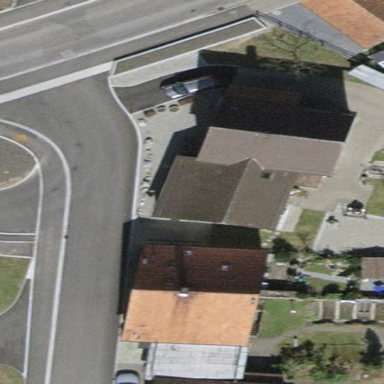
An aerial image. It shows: Detached building.